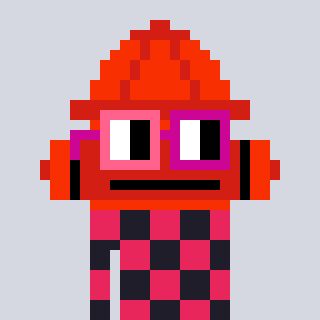
a pixel art character with square pink and red glasses, a fire hydrant-shaped head and a grayscale-colored body on a cool background